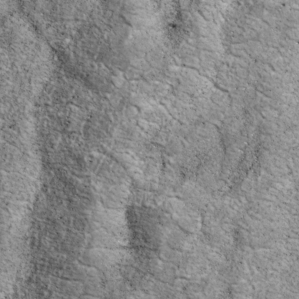
Label: non_frost